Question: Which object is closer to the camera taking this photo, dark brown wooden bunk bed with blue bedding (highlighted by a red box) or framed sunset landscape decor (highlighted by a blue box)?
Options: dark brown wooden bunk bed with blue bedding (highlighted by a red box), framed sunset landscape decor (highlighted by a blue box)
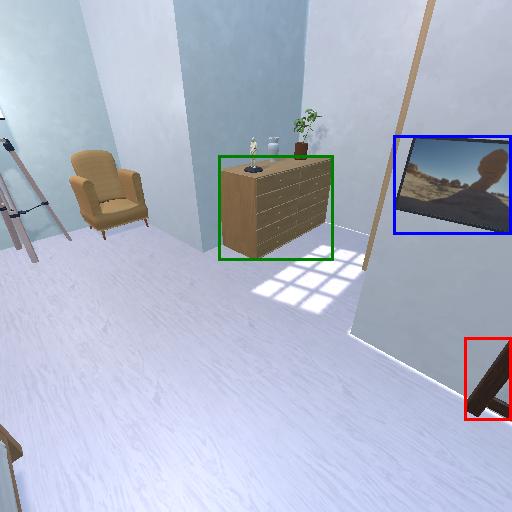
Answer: dark brown wooden bunk bed with blue bedding (highlighted by a red box)